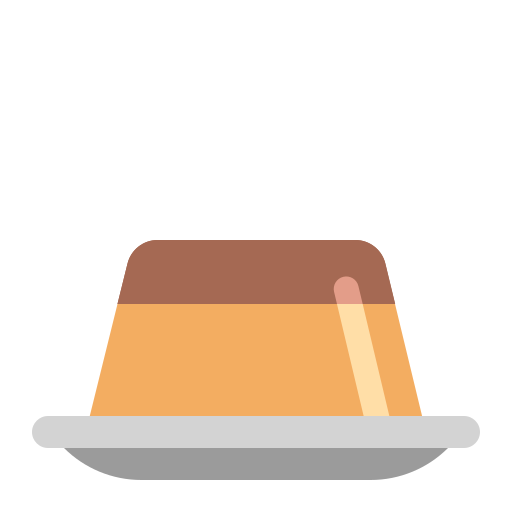
custard flat